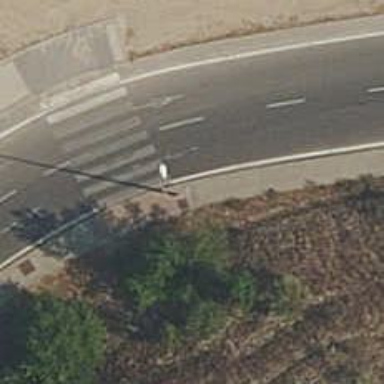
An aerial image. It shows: Uncontrolled zebra crossing on the road.